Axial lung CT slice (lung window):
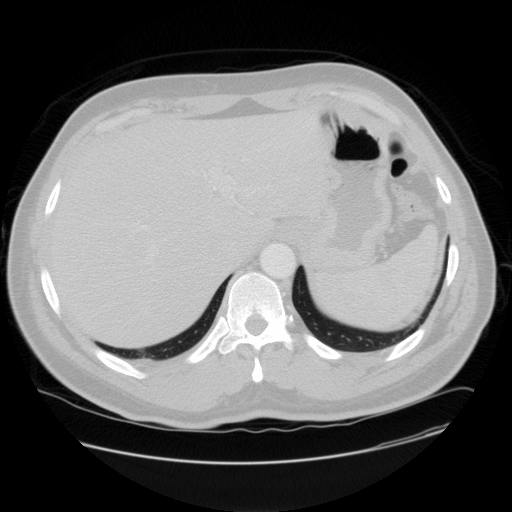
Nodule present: no